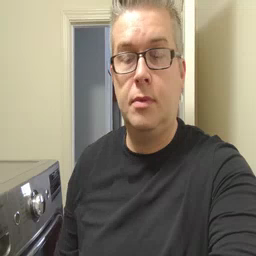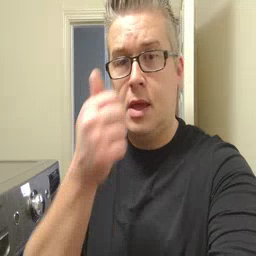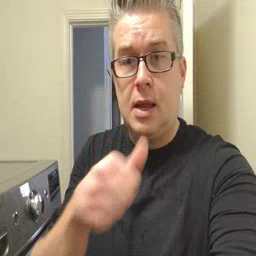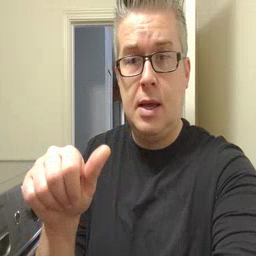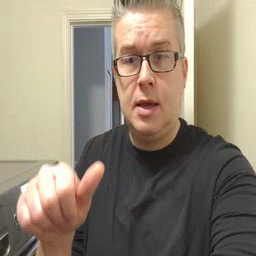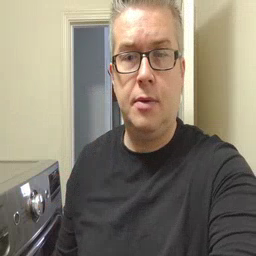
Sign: any